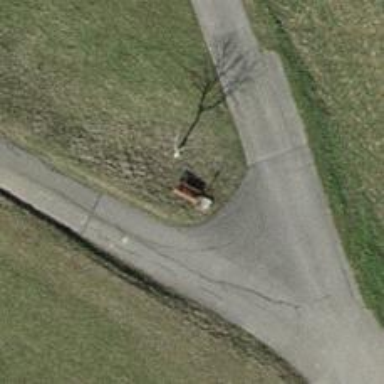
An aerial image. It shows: Bench for seating.